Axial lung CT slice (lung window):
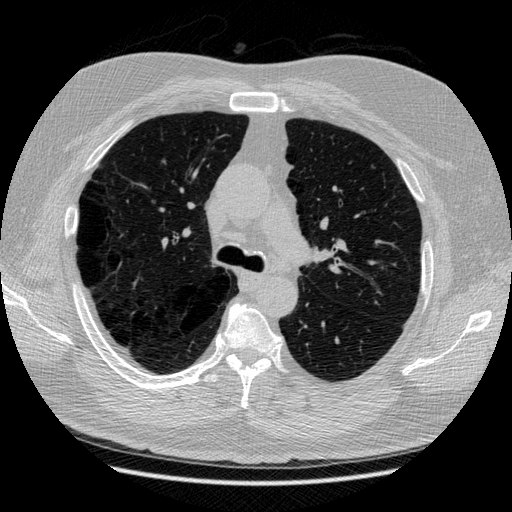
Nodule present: yes
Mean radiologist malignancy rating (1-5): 3.5